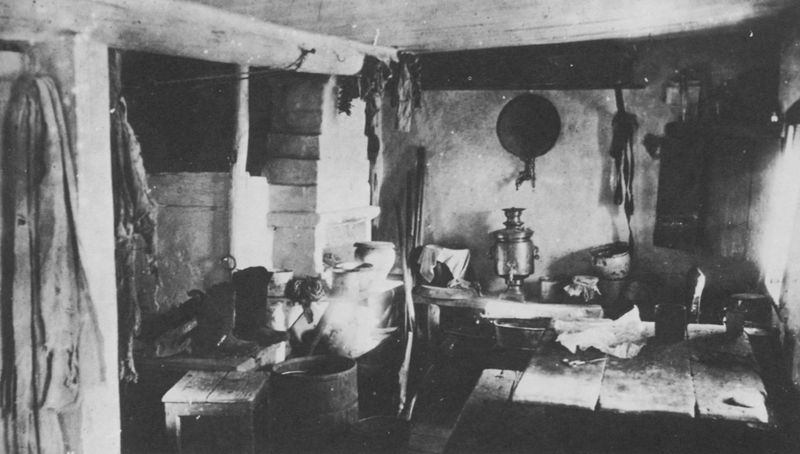
Titel: Der Wohnraum einer izba
Künstler: Russischer Photograph
Standort: Paris
Institution: Roger-Viollet
Schlagwörter: feuer, mann, weiß, grau, holz, kleider, raum, schwarz, tisch, zeichnung, zimmer, haus, tiere, tuch, wand, interieur, mantel, tücher, leuchte, ofen, fell, topf, russland, bank, hocker, stube, foto, fotografie, photographie, töpfe, wände, nische, lumpen, brett, geschirr, kittel, fass, kohlezeichnung, wanne, küche, werkstatt, mauern, bauernhaus, samowar, wohnen, kessel, tonne, herd, nischen, pfanne, samovar, wannen